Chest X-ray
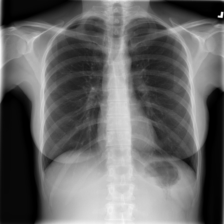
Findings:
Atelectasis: negative
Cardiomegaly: negative
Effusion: negative
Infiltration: positive
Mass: negative
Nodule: negative
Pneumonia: negative
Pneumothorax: negative
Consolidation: negative
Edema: negative
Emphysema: negative
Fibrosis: negative
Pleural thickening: negative
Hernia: negative